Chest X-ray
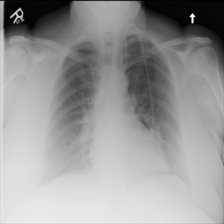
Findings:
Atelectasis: negative
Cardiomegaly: negative
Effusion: negative
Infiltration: negative
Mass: negative
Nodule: negative
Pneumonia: negative
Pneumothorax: negative
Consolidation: negative
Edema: negative
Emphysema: negative
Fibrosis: negative
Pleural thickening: negative
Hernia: negative